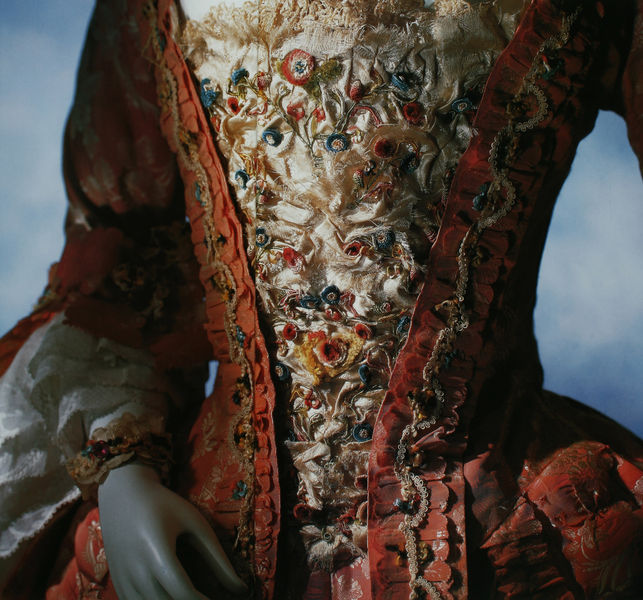
Titel: Stecker
Standort: Kyoto (Japan)
Institution: Kyoto Costume Institute
Schlagwörter: blau, dunkel, hand, himmel, schatten, weiß, dreieck, gelb, grün, mädchen, ausschnitt, blume, blumen, braun, brust, bunt, decolte, finger, frankreich, frau, hell, hintergrund, kleid, licht, mitte, orange, schwarz, blüten, dame, rose, rosen, rot, mode, muster, ornament, rock, alt, arm, band, barock, falten, spitze, ärmel, gold, kostüm, stickerei, stoff, saum, spitzen, borte, rokoko, seide, taille, japan, mieder, lila, rand, französisch, falte, detail, verzierung, robe, kordel, plastik, rüschen, foto, fotografie, photographie, manschetten, gewirkt, brokat, bekleidung, puppe, photo, fragment, armband, hüfte, korsett, gerafft, gewebe, textil, fotographie, baumwolle, garn, reifrock, verziehrung, roit, aussschnitt, fashion, modefotografie, modepuppe, kleiderpuppe, barockkleid, stiff, cosett, verzierungrn, scfhatten, kostümb